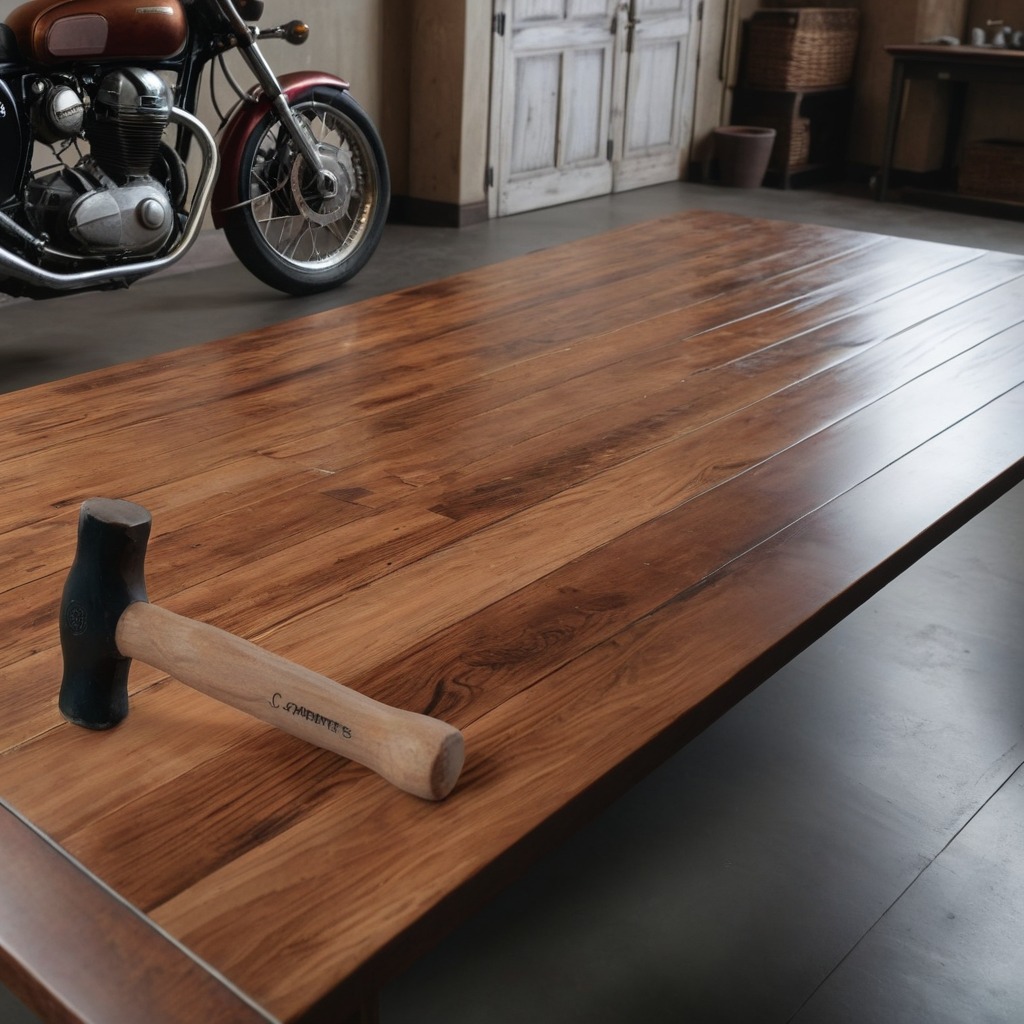
A hammer lies on the oil-spilled wooden table in a vintage motorcycle garage.